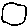
Label: circle